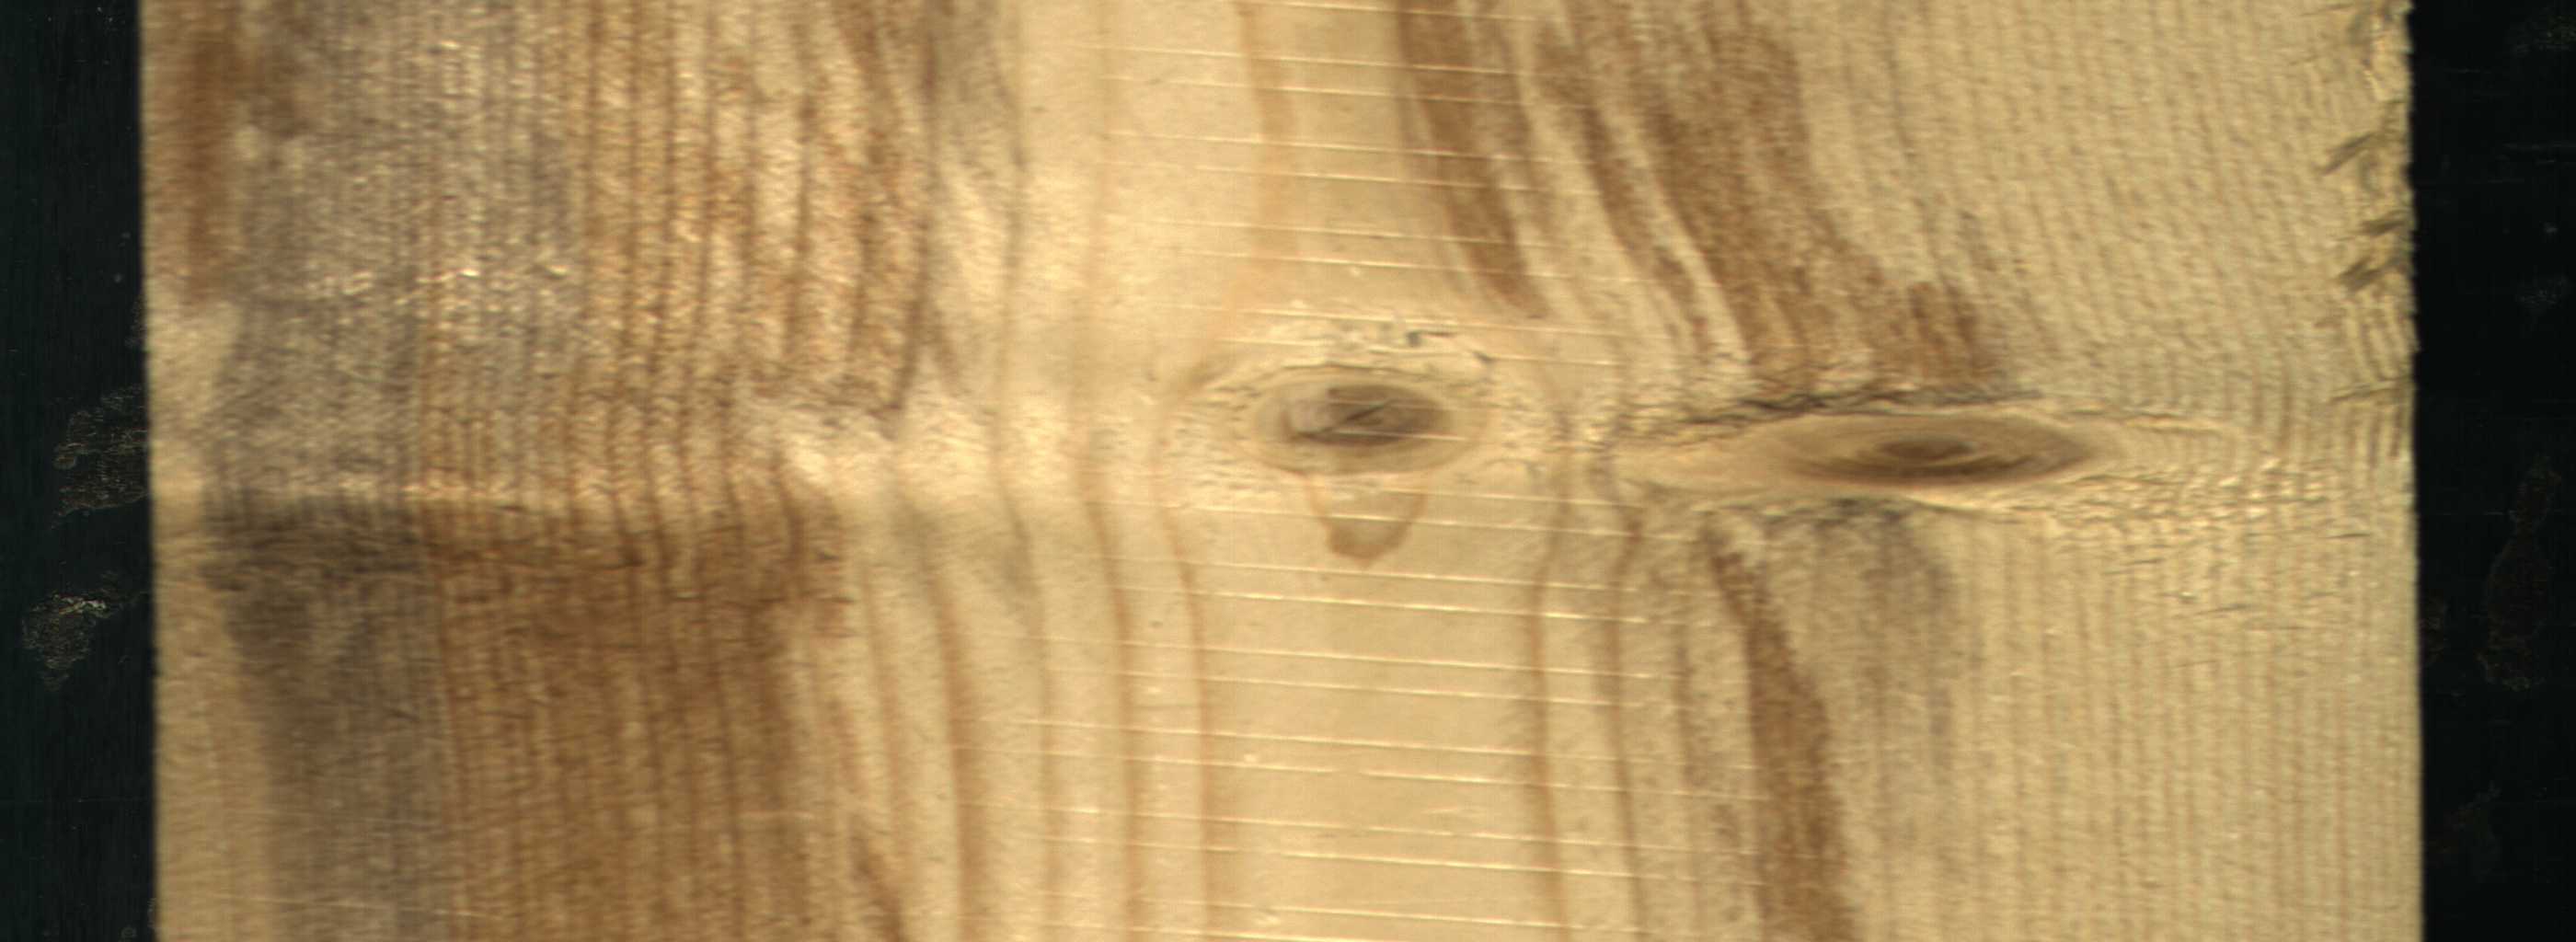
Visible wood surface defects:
Live_Knot
Live_Knot